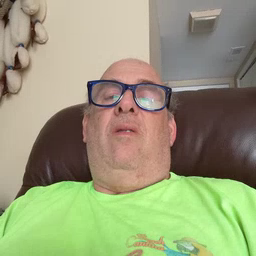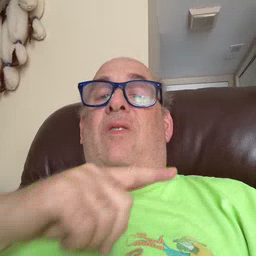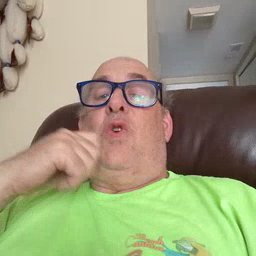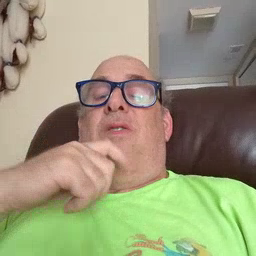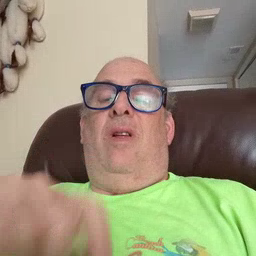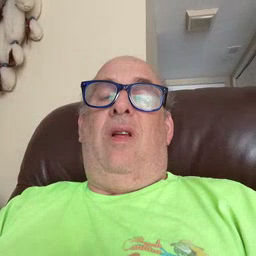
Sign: dryer